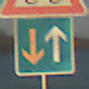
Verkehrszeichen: VorrangVorGegenverkehr
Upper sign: RadverkehrLinks
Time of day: SunriseSunset
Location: Outdoor (RoadRail)
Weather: PartlyCloudy
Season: NotSpecified
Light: Natural